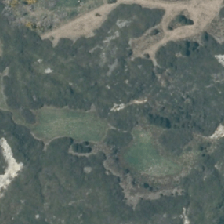
Land cover: grose_broom